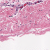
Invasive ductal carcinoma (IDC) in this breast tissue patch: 0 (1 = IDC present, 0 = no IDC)